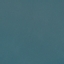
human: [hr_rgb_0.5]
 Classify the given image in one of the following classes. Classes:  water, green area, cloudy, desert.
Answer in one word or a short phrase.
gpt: water